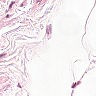
Metastatic tissue present: no